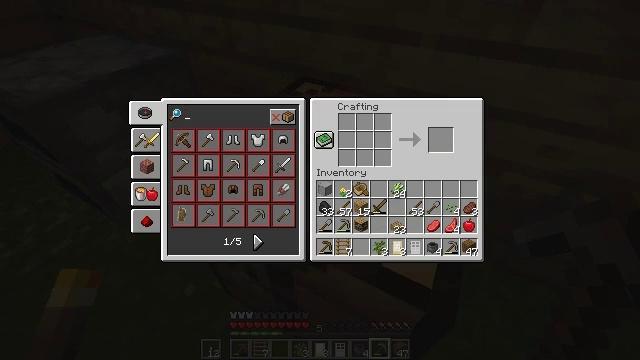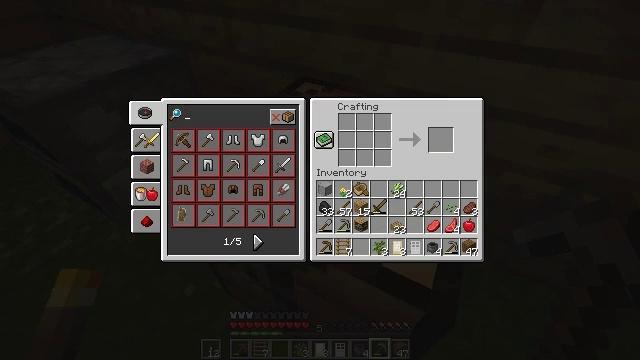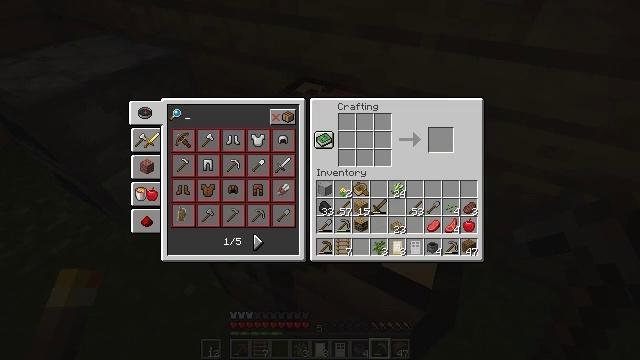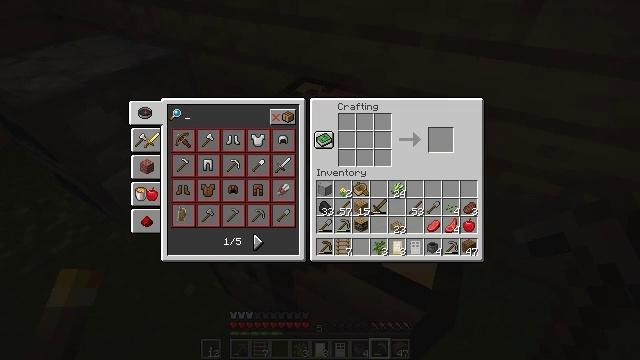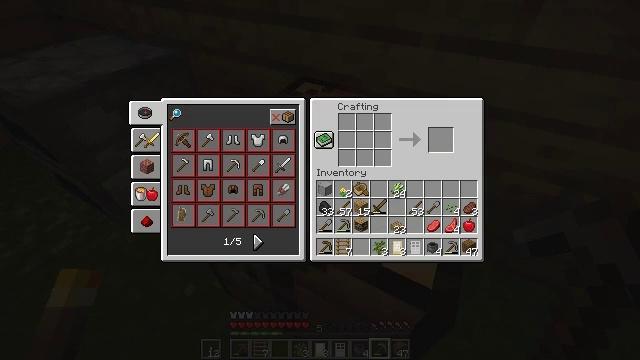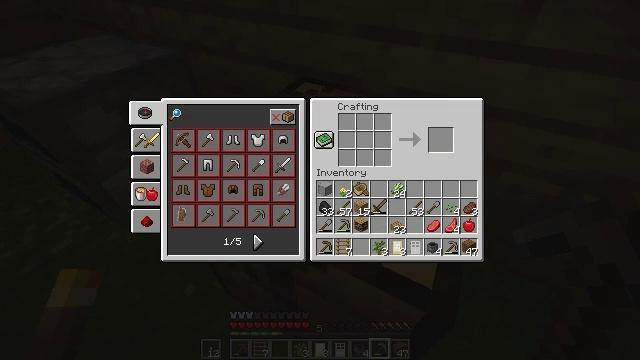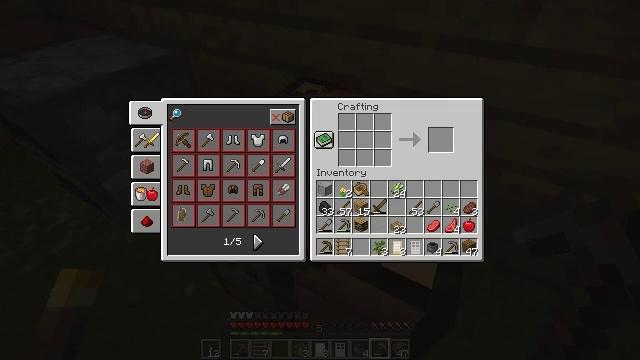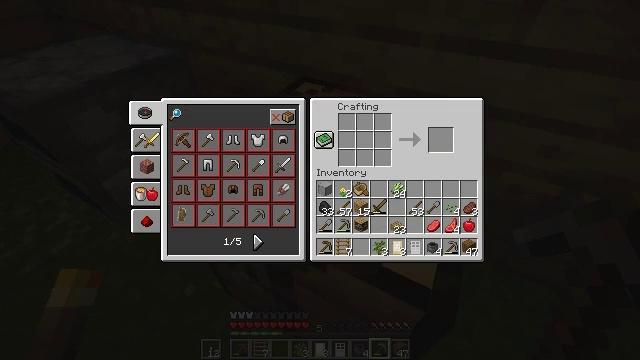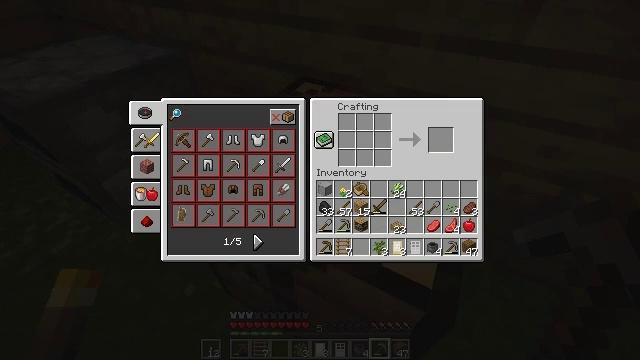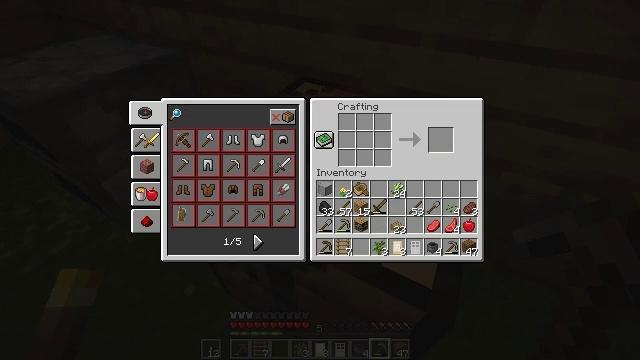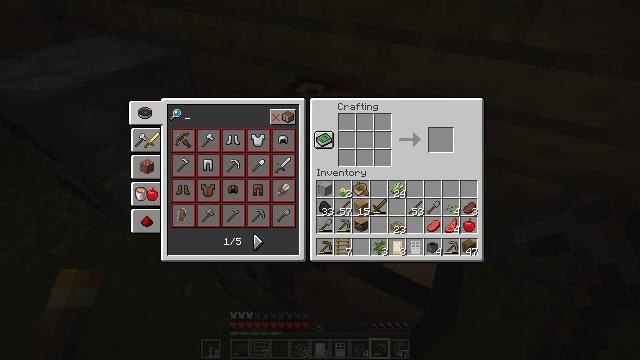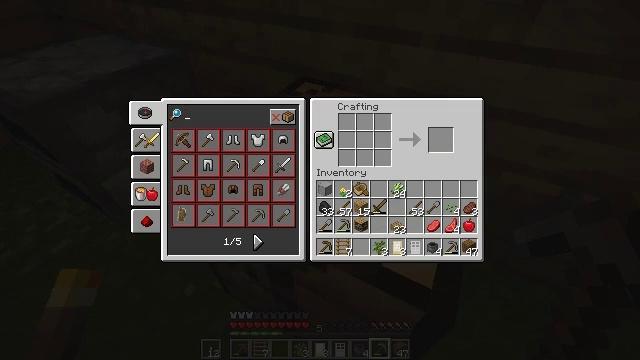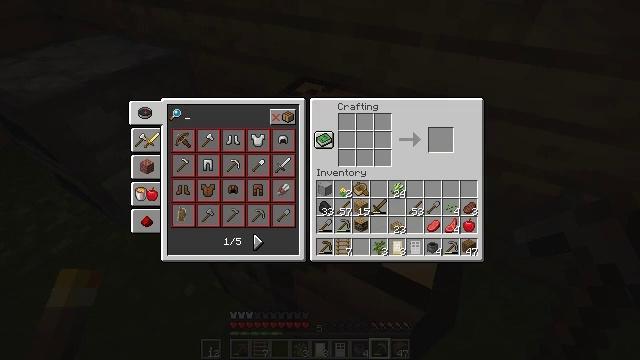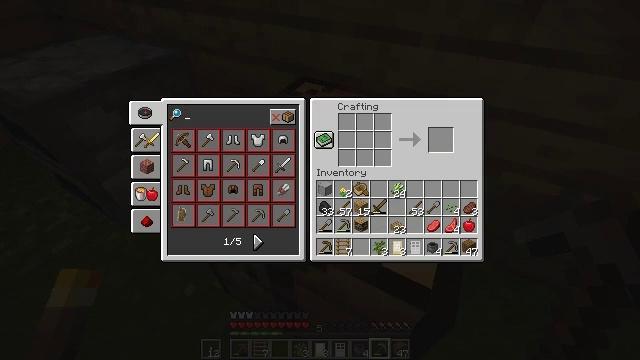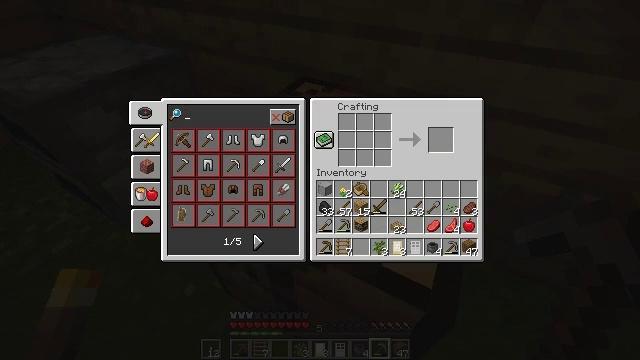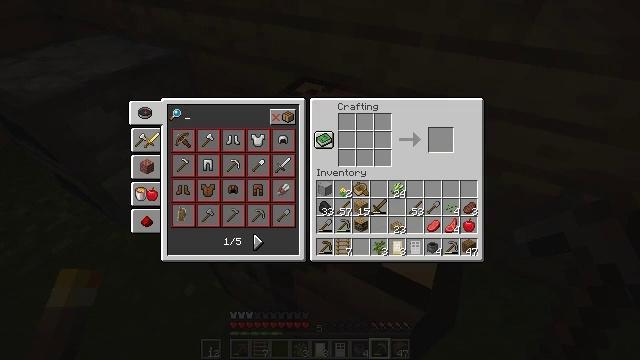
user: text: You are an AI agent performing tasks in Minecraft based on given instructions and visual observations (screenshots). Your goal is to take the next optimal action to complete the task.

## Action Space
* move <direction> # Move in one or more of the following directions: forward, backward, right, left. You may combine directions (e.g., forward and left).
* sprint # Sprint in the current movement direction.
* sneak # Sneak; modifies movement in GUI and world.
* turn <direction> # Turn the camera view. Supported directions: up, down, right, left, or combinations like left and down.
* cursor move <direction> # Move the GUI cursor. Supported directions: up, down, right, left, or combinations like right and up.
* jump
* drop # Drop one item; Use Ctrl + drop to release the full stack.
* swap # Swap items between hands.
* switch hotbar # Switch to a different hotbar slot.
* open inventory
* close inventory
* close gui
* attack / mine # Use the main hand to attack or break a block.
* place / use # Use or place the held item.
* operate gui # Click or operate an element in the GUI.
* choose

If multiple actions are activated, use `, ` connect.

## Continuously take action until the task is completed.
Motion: motion action
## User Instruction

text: Craft a lectern.
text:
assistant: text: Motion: no_op
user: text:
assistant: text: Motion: no_op
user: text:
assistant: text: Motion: no_op
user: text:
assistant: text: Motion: no_op
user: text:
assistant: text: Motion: no_op
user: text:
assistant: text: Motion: no_op
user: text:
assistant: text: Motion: no_op
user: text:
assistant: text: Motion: no_op
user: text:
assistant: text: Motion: no_op
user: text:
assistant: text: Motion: no_op
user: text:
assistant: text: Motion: no_op
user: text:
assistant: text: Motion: no_op
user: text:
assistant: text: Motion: no_op
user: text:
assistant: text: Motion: no_op
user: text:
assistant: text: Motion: no_op
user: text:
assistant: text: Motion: no_op
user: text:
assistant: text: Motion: no_op
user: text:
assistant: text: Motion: no_op
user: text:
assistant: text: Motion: no_op
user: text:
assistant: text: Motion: no_op
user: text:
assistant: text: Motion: no_op
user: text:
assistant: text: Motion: no_op
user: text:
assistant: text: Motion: no_op
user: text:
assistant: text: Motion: no_op
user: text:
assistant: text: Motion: no_op
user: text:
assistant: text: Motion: no_op
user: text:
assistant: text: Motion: no_op
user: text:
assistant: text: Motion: no_op
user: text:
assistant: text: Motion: no_op
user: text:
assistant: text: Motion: no_op